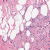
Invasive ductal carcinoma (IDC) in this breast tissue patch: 1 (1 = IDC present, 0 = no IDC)